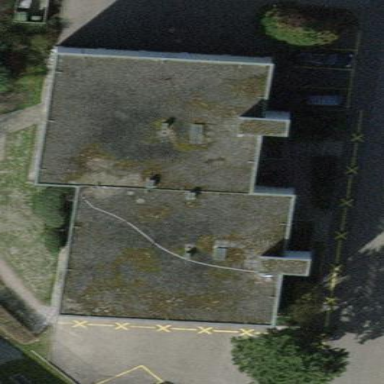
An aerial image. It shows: Apartment building with flat roof.